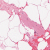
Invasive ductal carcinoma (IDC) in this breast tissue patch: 0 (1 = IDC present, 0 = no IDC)